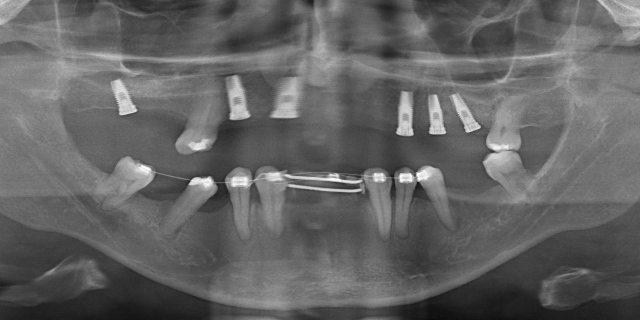
adult